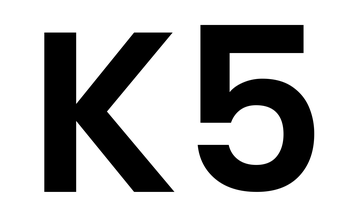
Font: Poppins-SemiBold